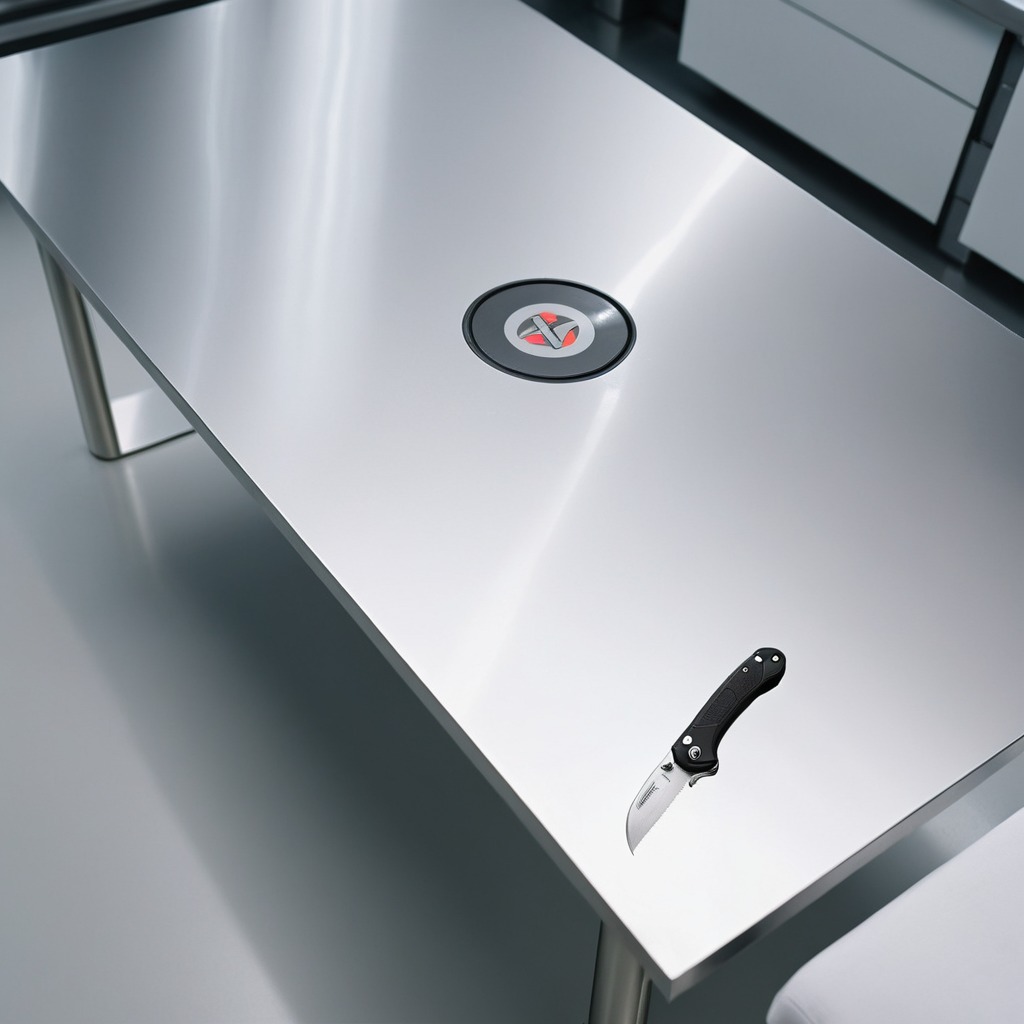
A utility knife is lying on the stainless steel table in a high-end prototyping lab.